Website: bh-photo
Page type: address-validator
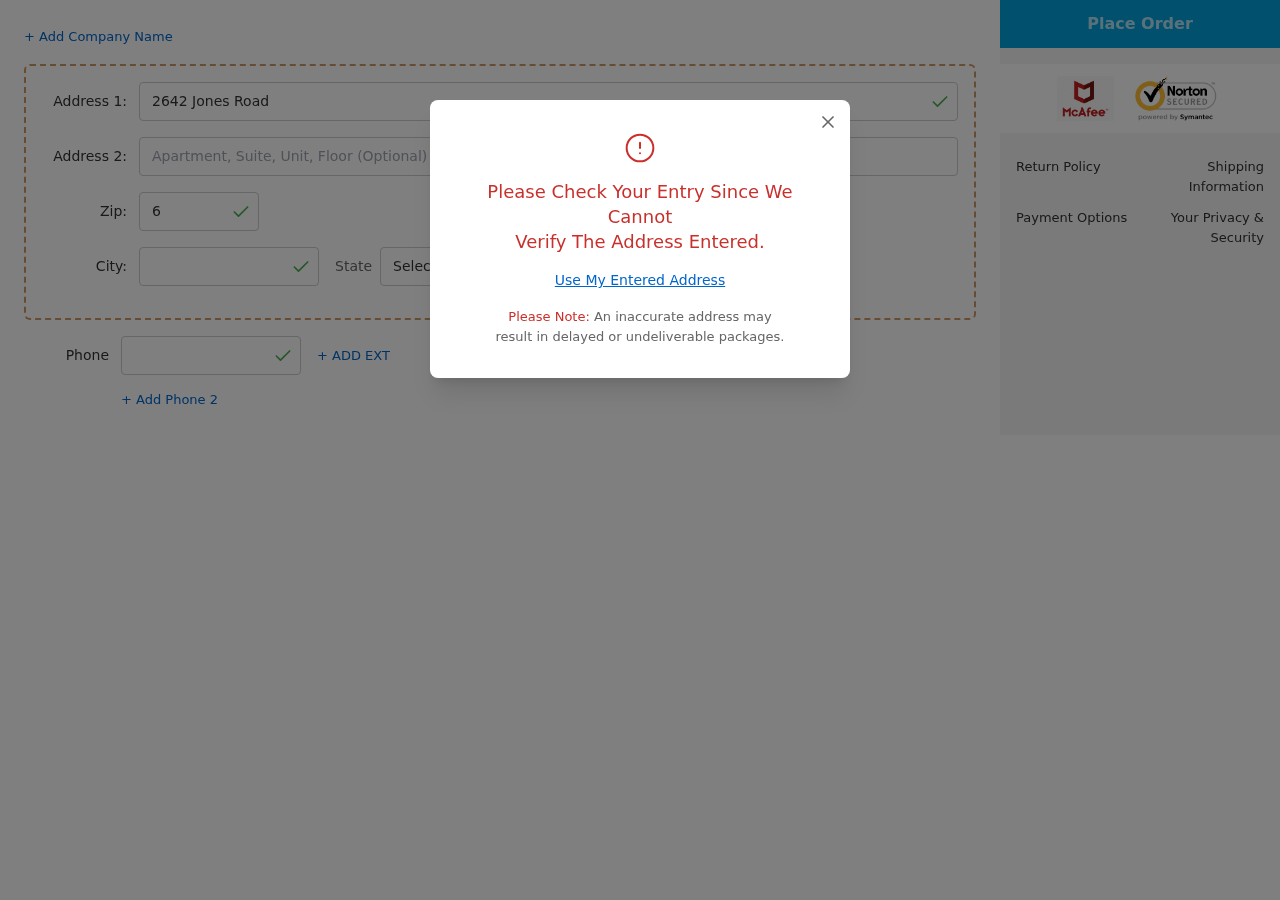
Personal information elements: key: PII_CITY
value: Robinsontown
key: PII_PHONE
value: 7458308931
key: PII_POSTCODE
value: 69808
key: PII_STATE_ABBR
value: NH
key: PII_STREET
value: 2642 Jones Road